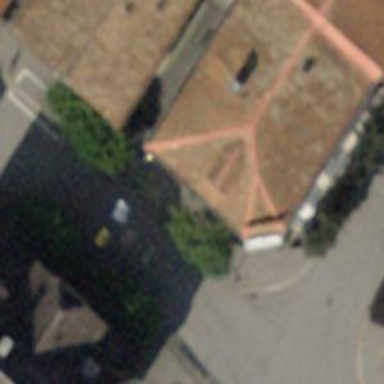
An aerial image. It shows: Hotel.